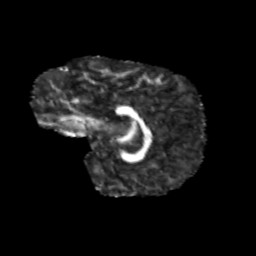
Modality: FA
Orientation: sagittal
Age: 11
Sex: male
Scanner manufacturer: siemens
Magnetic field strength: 3 T
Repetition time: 3.8 s
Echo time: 0.07 s